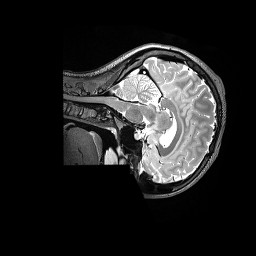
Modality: T2w
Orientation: sagittal
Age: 24
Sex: female
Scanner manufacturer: siemens
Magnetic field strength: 3 T
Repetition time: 3.2 s
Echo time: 0.562 s